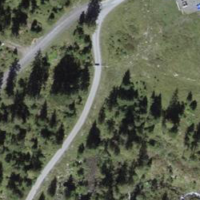
EUNIS habitat code: 43
Species observed at this site:
Vaccinium vitis-idaea
Rubus saxatilis